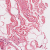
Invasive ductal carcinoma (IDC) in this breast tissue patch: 0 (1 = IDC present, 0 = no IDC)